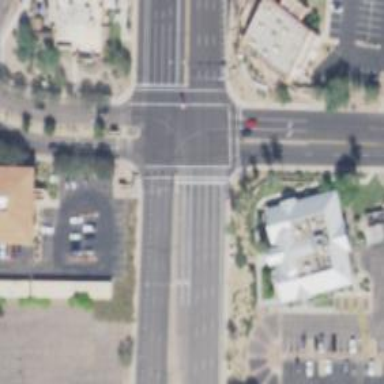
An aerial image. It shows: Solid stop line on the road.